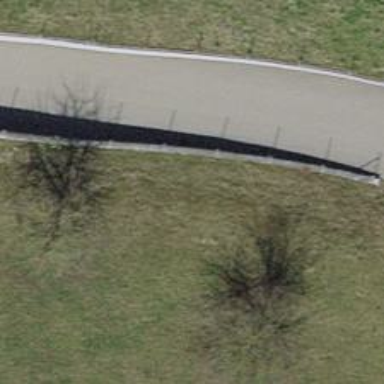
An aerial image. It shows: Concrete retaining wall.